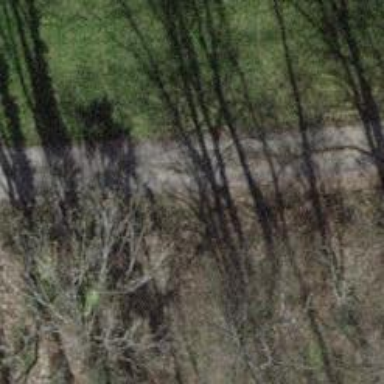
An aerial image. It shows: Compacted track road with grade3 tracktype.